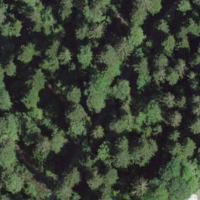
EUNIS habitat code: 44
Species observed at this site:
Cardamine heptaphylla
Chrysosplenium alternifolium
Oxalis acetosella
Cardamine flexuosa
Asplenium viride